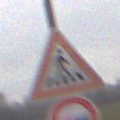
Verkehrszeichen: FussgaengerueberwegLinks
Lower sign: Ueberholverbot
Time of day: Midday
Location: Outdoor (RoadRail)
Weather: Overcast
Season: NotSpecified
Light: Natural